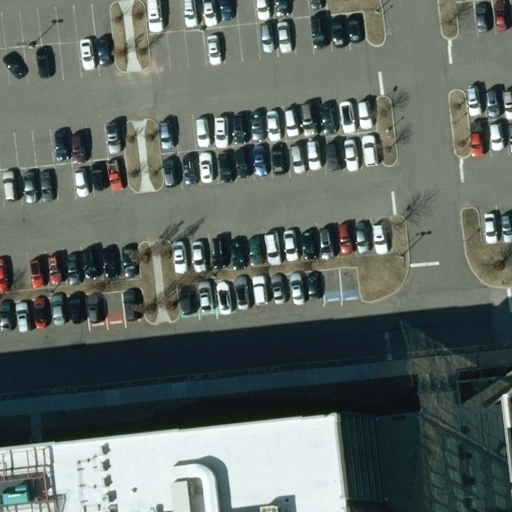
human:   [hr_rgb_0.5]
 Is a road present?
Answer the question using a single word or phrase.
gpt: yes

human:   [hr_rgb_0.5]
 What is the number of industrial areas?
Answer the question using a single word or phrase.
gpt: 1

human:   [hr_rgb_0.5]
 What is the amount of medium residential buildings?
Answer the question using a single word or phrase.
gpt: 0

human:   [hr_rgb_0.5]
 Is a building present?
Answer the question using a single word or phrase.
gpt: yes

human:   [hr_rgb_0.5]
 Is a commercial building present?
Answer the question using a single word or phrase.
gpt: yes

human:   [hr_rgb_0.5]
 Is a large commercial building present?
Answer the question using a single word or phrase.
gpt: yes

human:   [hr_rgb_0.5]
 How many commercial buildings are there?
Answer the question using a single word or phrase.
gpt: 1

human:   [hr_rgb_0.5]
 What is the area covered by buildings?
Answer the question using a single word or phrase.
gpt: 1120m2

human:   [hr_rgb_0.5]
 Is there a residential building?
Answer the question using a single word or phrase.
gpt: no

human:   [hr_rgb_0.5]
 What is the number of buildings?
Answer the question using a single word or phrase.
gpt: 1

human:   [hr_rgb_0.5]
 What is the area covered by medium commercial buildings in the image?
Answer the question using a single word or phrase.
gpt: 0m2

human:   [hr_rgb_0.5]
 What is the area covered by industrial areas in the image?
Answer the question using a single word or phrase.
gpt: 10623m2

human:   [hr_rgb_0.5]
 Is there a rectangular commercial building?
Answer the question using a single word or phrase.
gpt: yes

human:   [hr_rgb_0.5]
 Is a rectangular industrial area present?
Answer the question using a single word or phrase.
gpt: yes

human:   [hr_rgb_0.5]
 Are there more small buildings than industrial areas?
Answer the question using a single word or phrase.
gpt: no

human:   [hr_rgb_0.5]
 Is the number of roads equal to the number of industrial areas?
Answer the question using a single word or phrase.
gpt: no

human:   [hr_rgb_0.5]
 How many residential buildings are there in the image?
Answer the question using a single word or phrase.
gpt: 0

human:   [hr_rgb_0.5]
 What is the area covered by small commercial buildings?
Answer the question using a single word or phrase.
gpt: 0m2

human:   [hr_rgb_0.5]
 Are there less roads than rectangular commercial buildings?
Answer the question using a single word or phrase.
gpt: no

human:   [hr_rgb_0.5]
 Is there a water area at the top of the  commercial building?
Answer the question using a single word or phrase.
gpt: no

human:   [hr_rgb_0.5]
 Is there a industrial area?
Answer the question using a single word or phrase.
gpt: yes

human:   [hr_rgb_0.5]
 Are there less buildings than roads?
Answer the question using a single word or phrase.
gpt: yes

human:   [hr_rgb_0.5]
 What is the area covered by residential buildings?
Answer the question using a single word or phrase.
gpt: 0m2

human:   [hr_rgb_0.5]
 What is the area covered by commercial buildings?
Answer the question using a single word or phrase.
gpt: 1120m2

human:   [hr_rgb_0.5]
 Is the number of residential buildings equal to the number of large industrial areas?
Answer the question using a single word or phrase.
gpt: no

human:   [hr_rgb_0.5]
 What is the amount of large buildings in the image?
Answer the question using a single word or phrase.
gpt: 1

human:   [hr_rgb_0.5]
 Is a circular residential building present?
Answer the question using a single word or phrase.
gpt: no

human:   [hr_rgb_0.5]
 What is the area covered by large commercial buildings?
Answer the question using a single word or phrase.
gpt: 1120m2

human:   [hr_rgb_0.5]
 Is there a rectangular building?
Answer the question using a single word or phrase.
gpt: yes

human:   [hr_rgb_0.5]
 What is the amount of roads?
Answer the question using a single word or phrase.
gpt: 2

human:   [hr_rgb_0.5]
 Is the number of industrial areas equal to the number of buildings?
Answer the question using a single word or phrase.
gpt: yes

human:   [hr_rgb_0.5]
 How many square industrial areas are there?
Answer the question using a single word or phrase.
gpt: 0

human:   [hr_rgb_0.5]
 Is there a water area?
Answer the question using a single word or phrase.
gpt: no

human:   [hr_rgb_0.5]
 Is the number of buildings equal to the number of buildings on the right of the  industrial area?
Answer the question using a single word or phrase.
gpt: yes

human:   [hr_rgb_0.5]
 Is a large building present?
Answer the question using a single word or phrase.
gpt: yes

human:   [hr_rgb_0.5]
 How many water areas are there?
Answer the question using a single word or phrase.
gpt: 0

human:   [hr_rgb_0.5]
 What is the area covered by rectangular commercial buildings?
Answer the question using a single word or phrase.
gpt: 1120m2

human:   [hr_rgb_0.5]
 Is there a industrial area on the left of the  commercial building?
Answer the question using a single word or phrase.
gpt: yes

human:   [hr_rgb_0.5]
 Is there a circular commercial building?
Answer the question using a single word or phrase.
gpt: no

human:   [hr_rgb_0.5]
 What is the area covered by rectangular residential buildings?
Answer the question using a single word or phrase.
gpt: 0m2

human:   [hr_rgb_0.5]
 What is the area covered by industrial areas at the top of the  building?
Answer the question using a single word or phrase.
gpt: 10623m2

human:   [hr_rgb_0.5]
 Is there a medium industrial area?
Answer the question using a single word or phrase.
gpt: no

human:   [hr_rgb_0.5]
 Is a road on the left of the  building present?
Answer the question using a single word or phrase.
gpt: no

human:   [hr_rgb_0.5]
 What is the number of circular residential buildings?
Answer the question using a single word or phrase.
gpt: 0

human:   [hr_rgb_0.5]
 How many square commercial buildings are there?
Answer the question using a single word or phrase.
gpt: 0

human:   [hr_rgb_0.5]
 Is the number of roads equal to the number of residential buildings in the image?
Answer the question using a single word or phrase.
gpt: no

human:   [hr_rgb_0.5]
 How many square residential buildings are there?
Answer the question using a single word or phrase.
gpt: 0

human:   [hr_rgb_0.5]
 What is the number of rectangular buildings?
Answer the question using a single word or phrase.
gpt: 1

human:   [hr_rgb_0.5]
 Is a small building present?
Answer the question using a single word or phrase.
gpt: no

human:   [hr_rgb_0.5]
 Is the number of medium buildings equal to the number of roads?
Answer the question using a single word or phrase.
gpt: no

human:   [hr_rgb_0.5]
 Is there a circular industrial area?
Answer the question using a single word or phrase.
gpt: no

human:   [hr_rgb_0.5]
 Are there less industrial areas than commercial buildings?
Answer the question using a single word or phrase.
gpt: no

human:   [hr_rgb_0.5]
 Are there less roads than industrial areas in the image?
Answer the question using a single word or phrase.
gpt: no

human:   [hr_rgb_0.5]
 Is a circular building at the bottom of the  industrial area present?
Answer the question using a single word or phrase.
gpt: no

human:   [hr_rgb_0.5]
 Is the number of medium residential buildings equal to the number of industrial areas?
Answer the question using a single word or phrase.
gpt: no

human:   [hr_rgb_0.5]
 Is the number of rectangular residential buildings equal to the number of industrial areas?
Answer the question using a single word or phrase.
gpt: no

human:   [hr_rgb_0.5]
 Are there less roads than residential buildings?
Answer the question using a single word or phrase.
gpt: no

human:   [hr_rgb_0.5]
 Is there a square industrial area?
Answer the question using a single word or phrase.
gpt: no

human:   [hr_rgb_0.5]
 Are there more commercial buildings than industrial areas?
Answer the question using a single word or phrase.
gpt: no

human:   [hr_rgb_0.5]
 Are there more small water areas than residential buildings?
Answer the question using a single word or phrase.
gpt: no

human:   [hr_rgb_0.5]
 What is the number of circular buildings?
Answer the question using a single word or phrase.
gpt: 0

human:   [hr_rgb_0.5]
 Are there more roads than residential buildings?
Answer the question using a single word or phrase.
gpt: yes

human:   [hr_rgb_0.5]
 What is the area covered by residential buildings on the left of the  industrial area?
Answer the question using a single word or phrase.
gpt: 0m2

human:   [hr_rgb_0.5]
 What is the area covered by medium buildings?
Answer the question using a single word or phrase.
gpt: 0m2